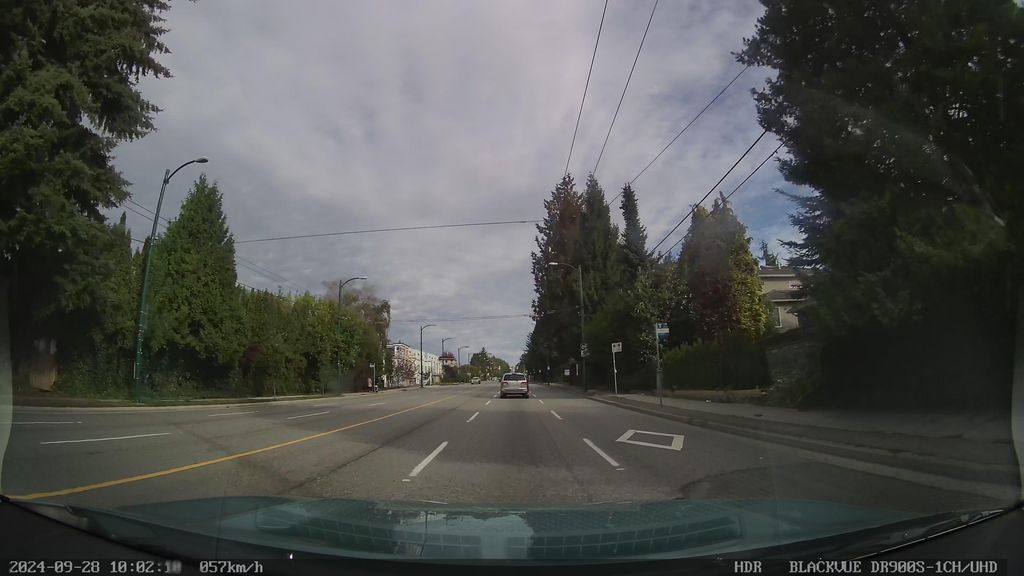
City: vancouver